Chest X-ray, AP view. Patient: 77 years old, sex M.
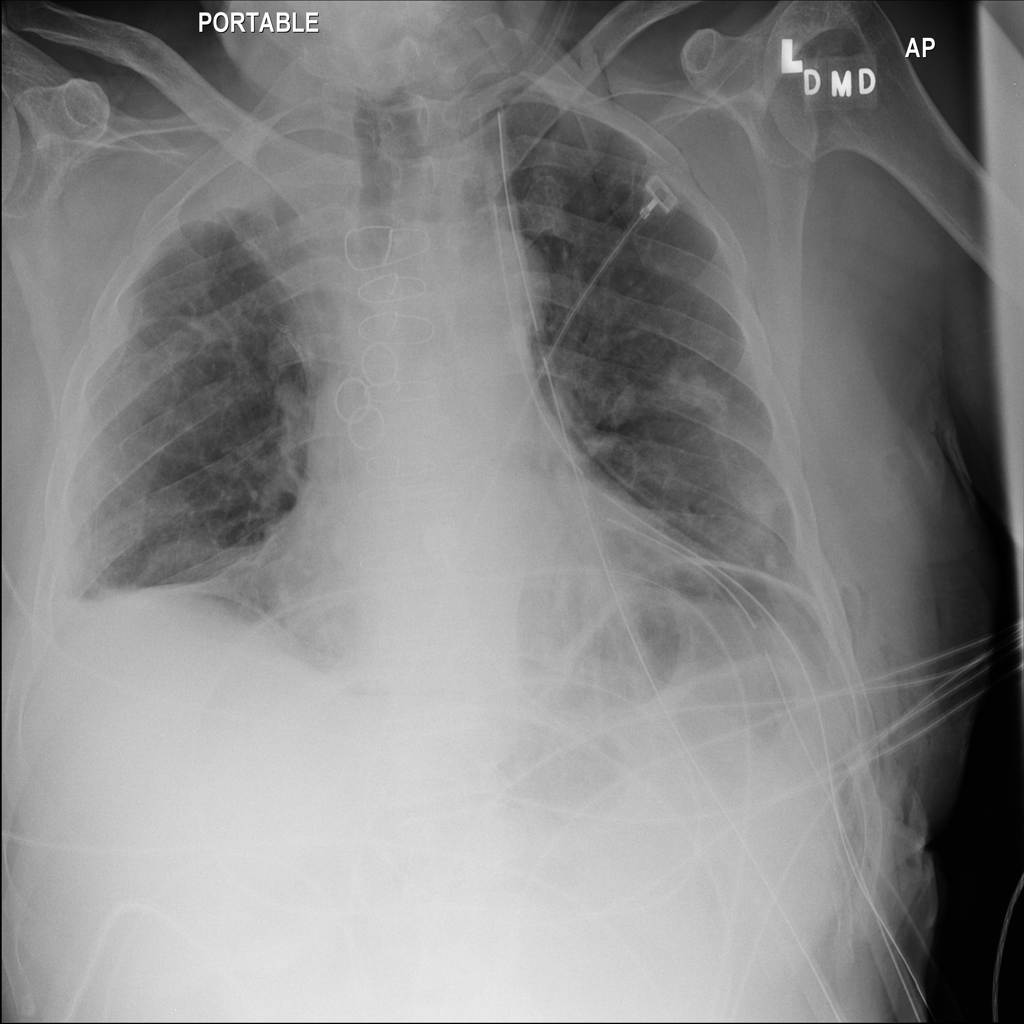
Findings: No Finding